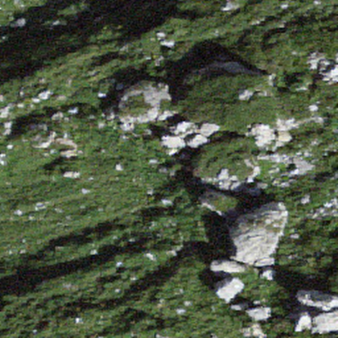
Label: bouldering_area